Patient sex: F
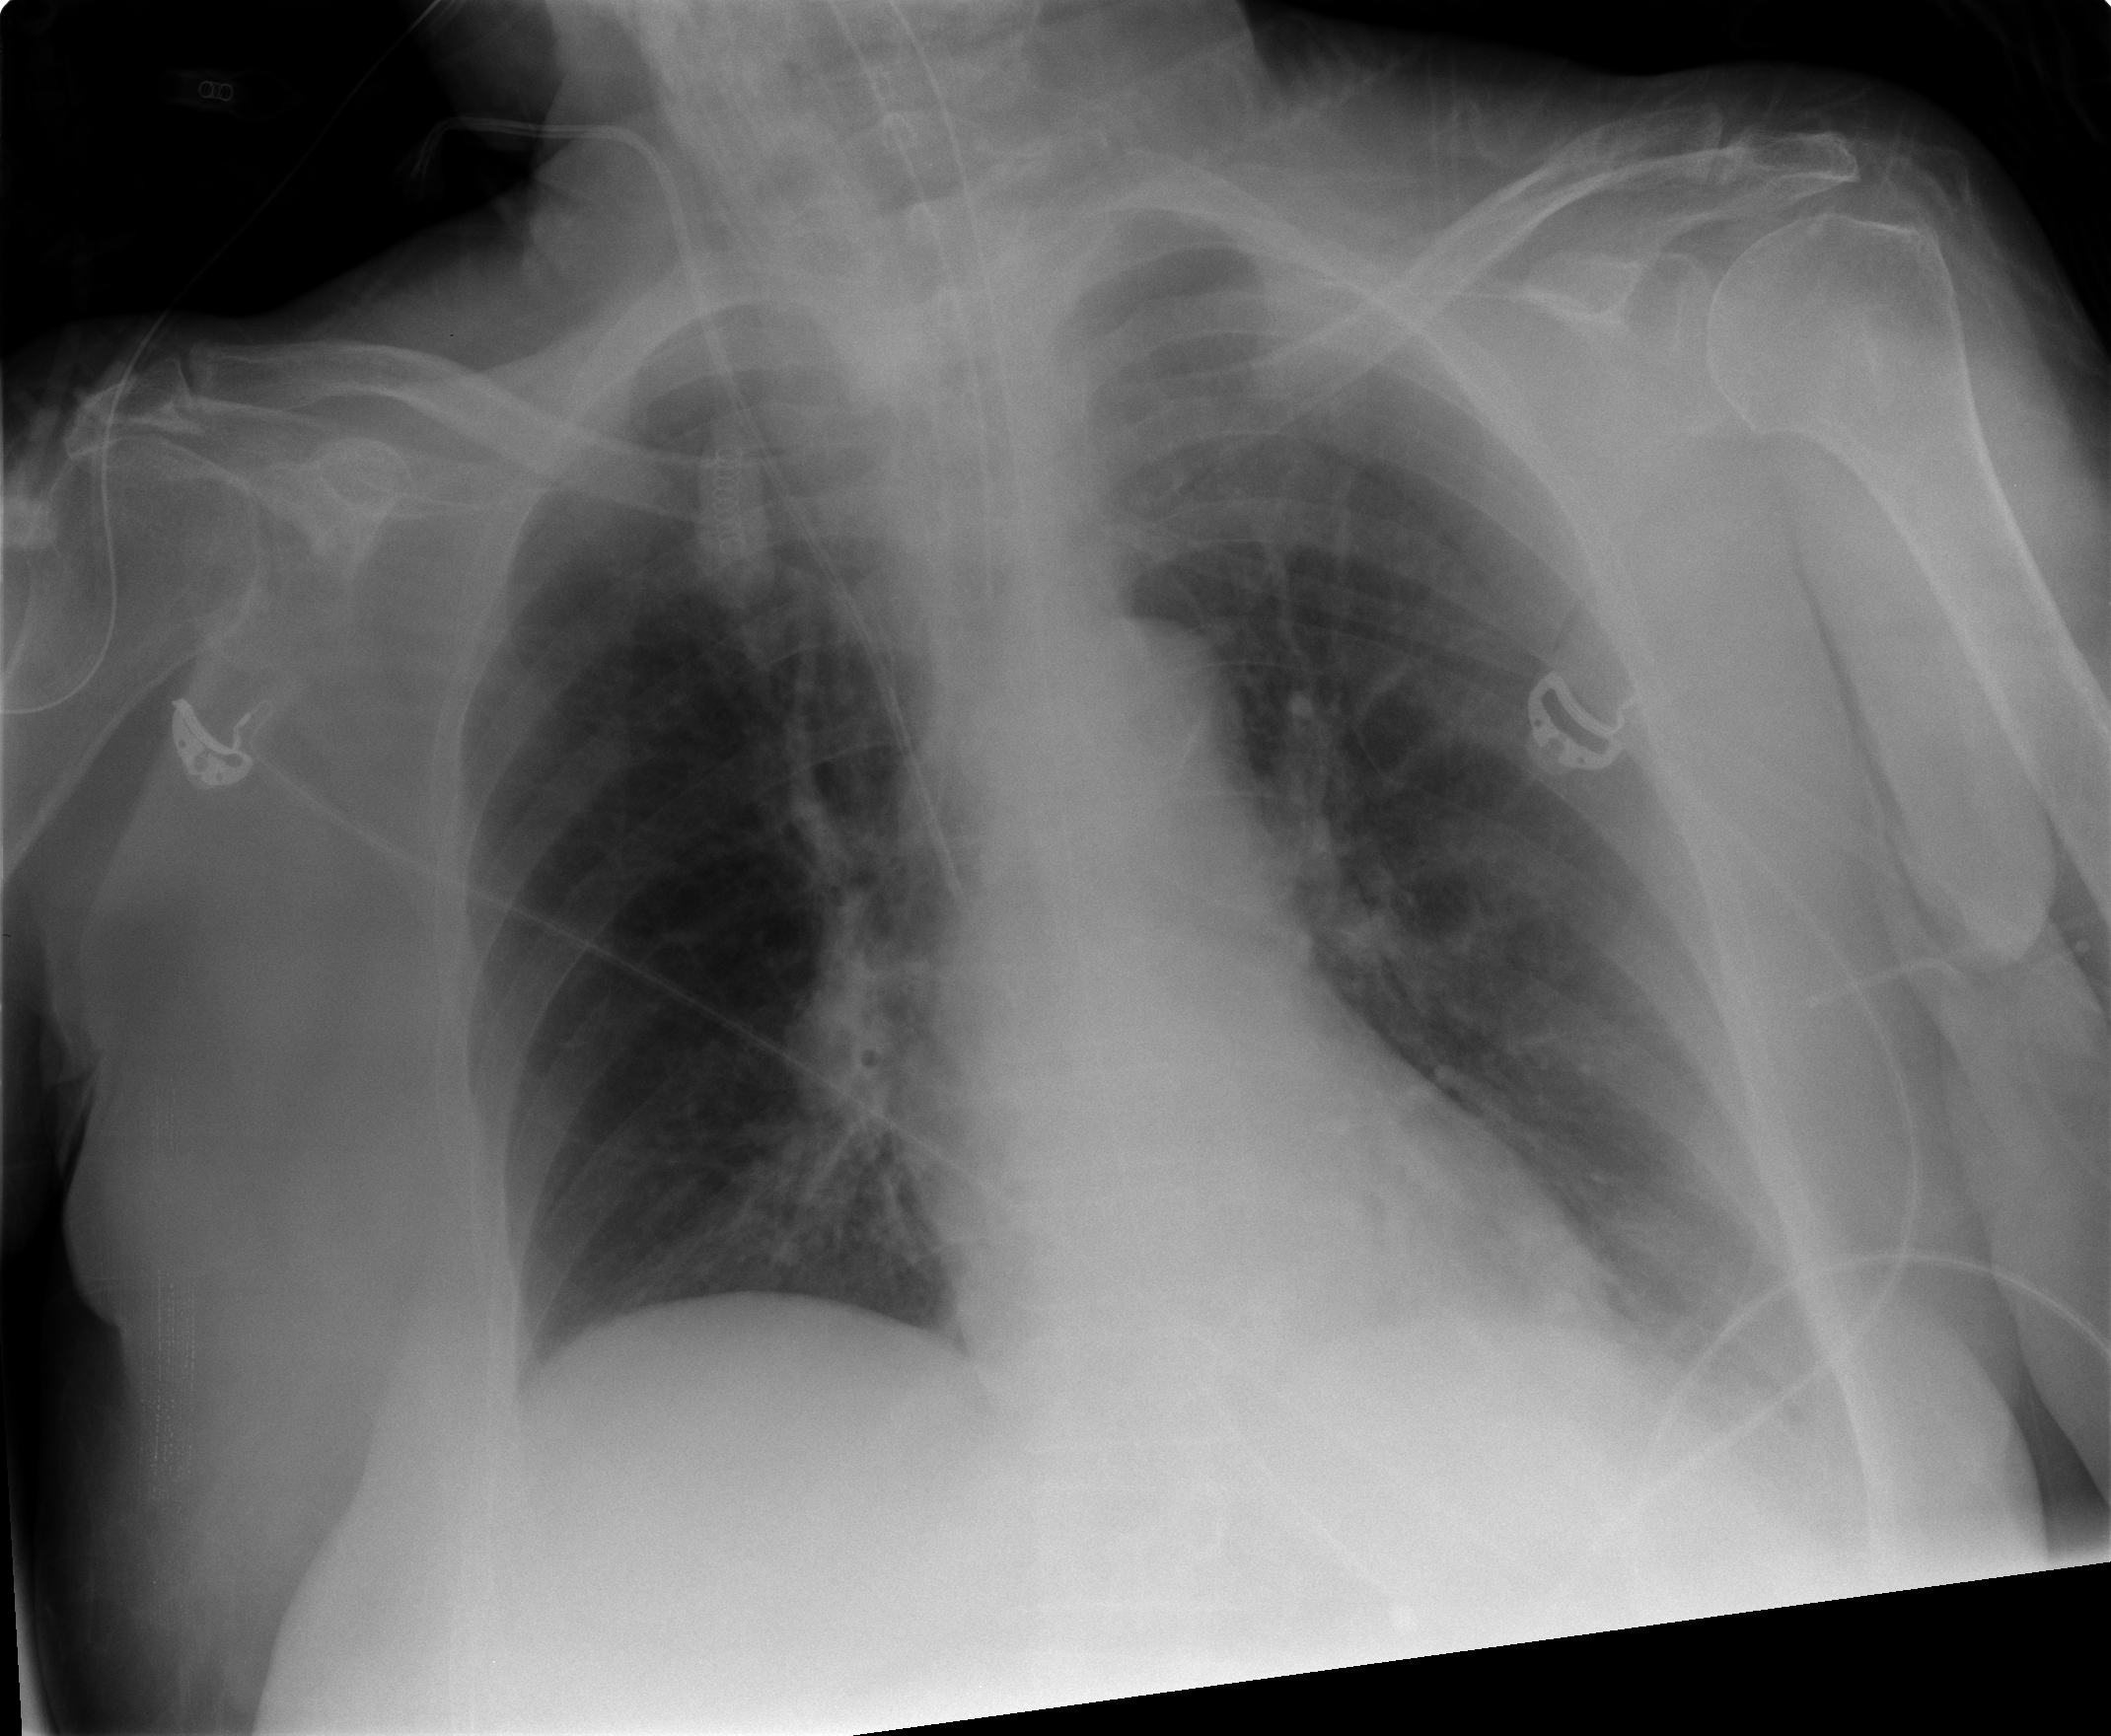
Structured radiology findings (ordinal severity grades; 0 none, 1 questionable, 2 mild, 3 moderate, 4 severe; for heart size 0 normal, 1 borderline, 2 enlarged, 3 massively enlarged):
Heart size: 0
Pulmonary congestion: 0
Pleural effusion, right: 0
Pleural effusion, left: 2
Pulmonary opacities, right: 0
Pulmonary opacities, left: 0
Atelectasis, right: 0
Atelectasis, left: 2